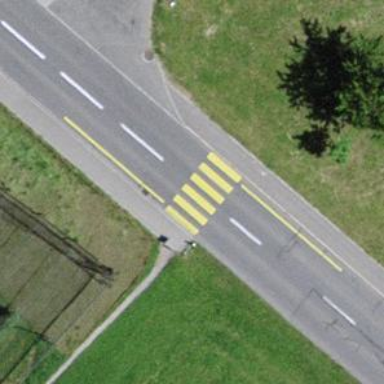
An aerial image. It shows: Marked crossing on asphalt footway.